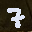
Label: 7